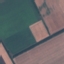
Label: AnnualCrop